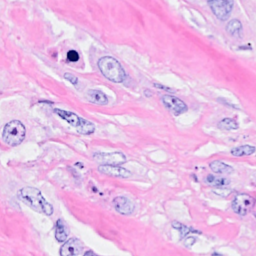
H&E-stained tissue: Breast